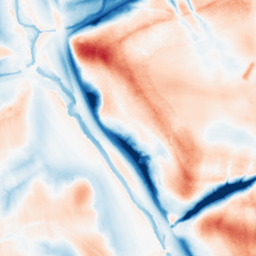
Category: trend_removal
Decomposition family: local_polynomial
Decomposition parameters: window_size: 51
degree: 1
Upsampling method: cubic_mitchell
Upsampling parameters: scale: 4
Upsampling scale: 4